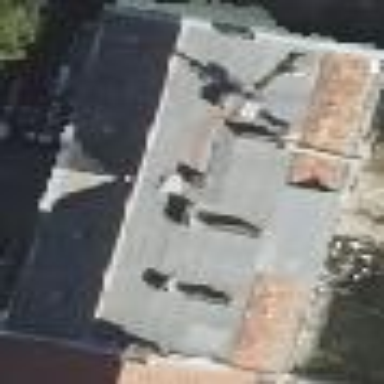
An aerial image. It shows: Unique apartment building with double saltbox roof shape.